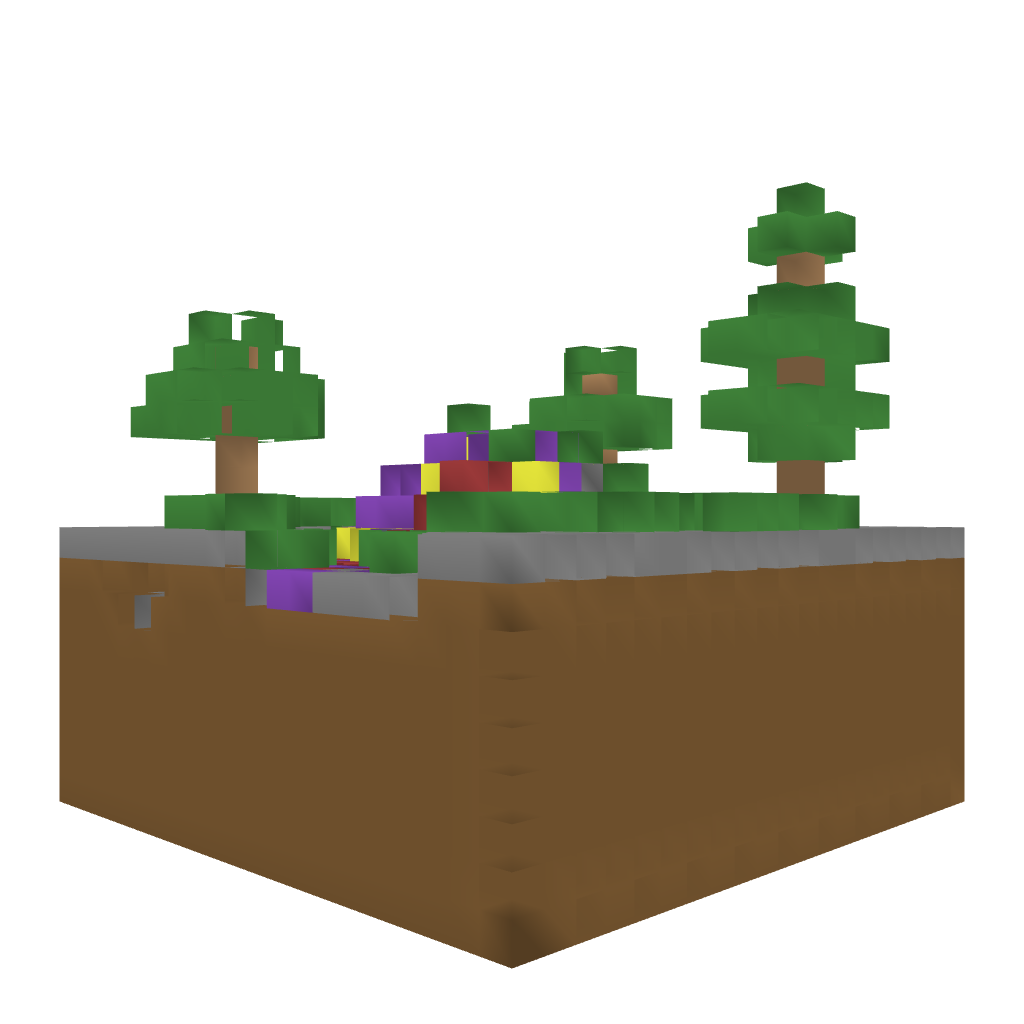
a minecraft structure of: The End a lot of earth